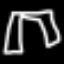
Label: pants